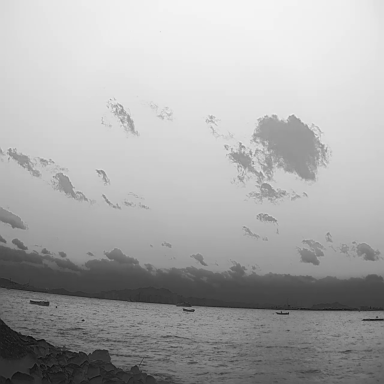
There are three bulk_carriers in the infrared image.